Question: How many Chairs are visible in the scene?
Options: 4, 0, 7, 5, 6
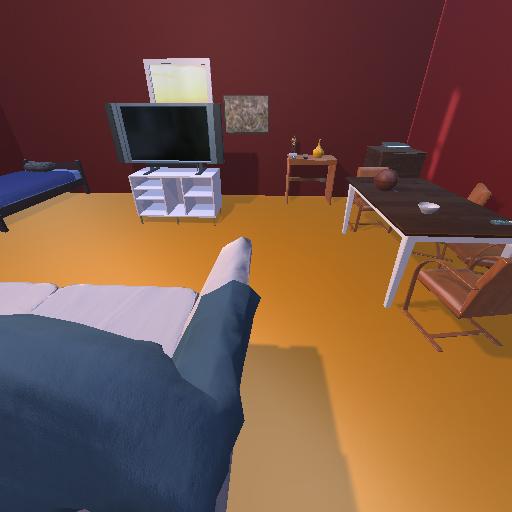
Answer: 4